RGB frame:
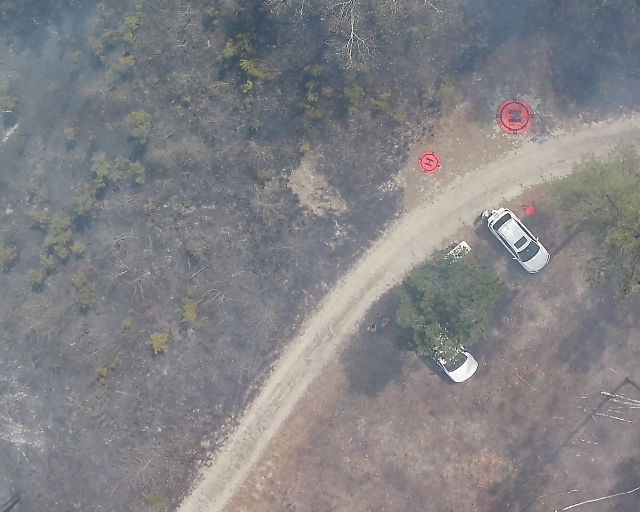
Thermal frame:
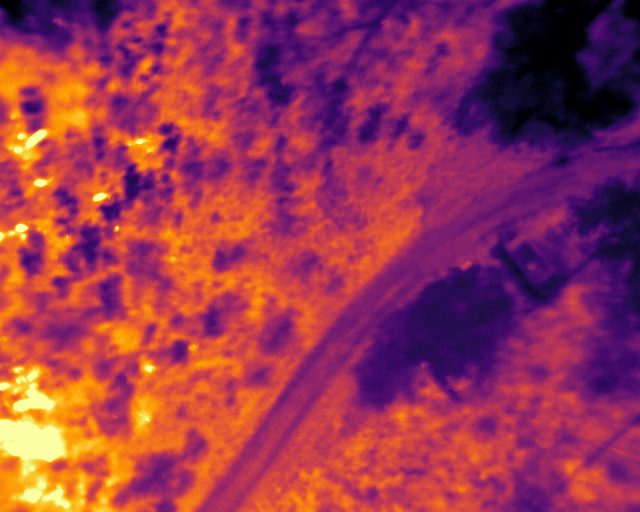
Captured: 2026-02-26 03:39:47
Pixels at or above 80 °C: 1268 (fraction of frame: 0.00387)